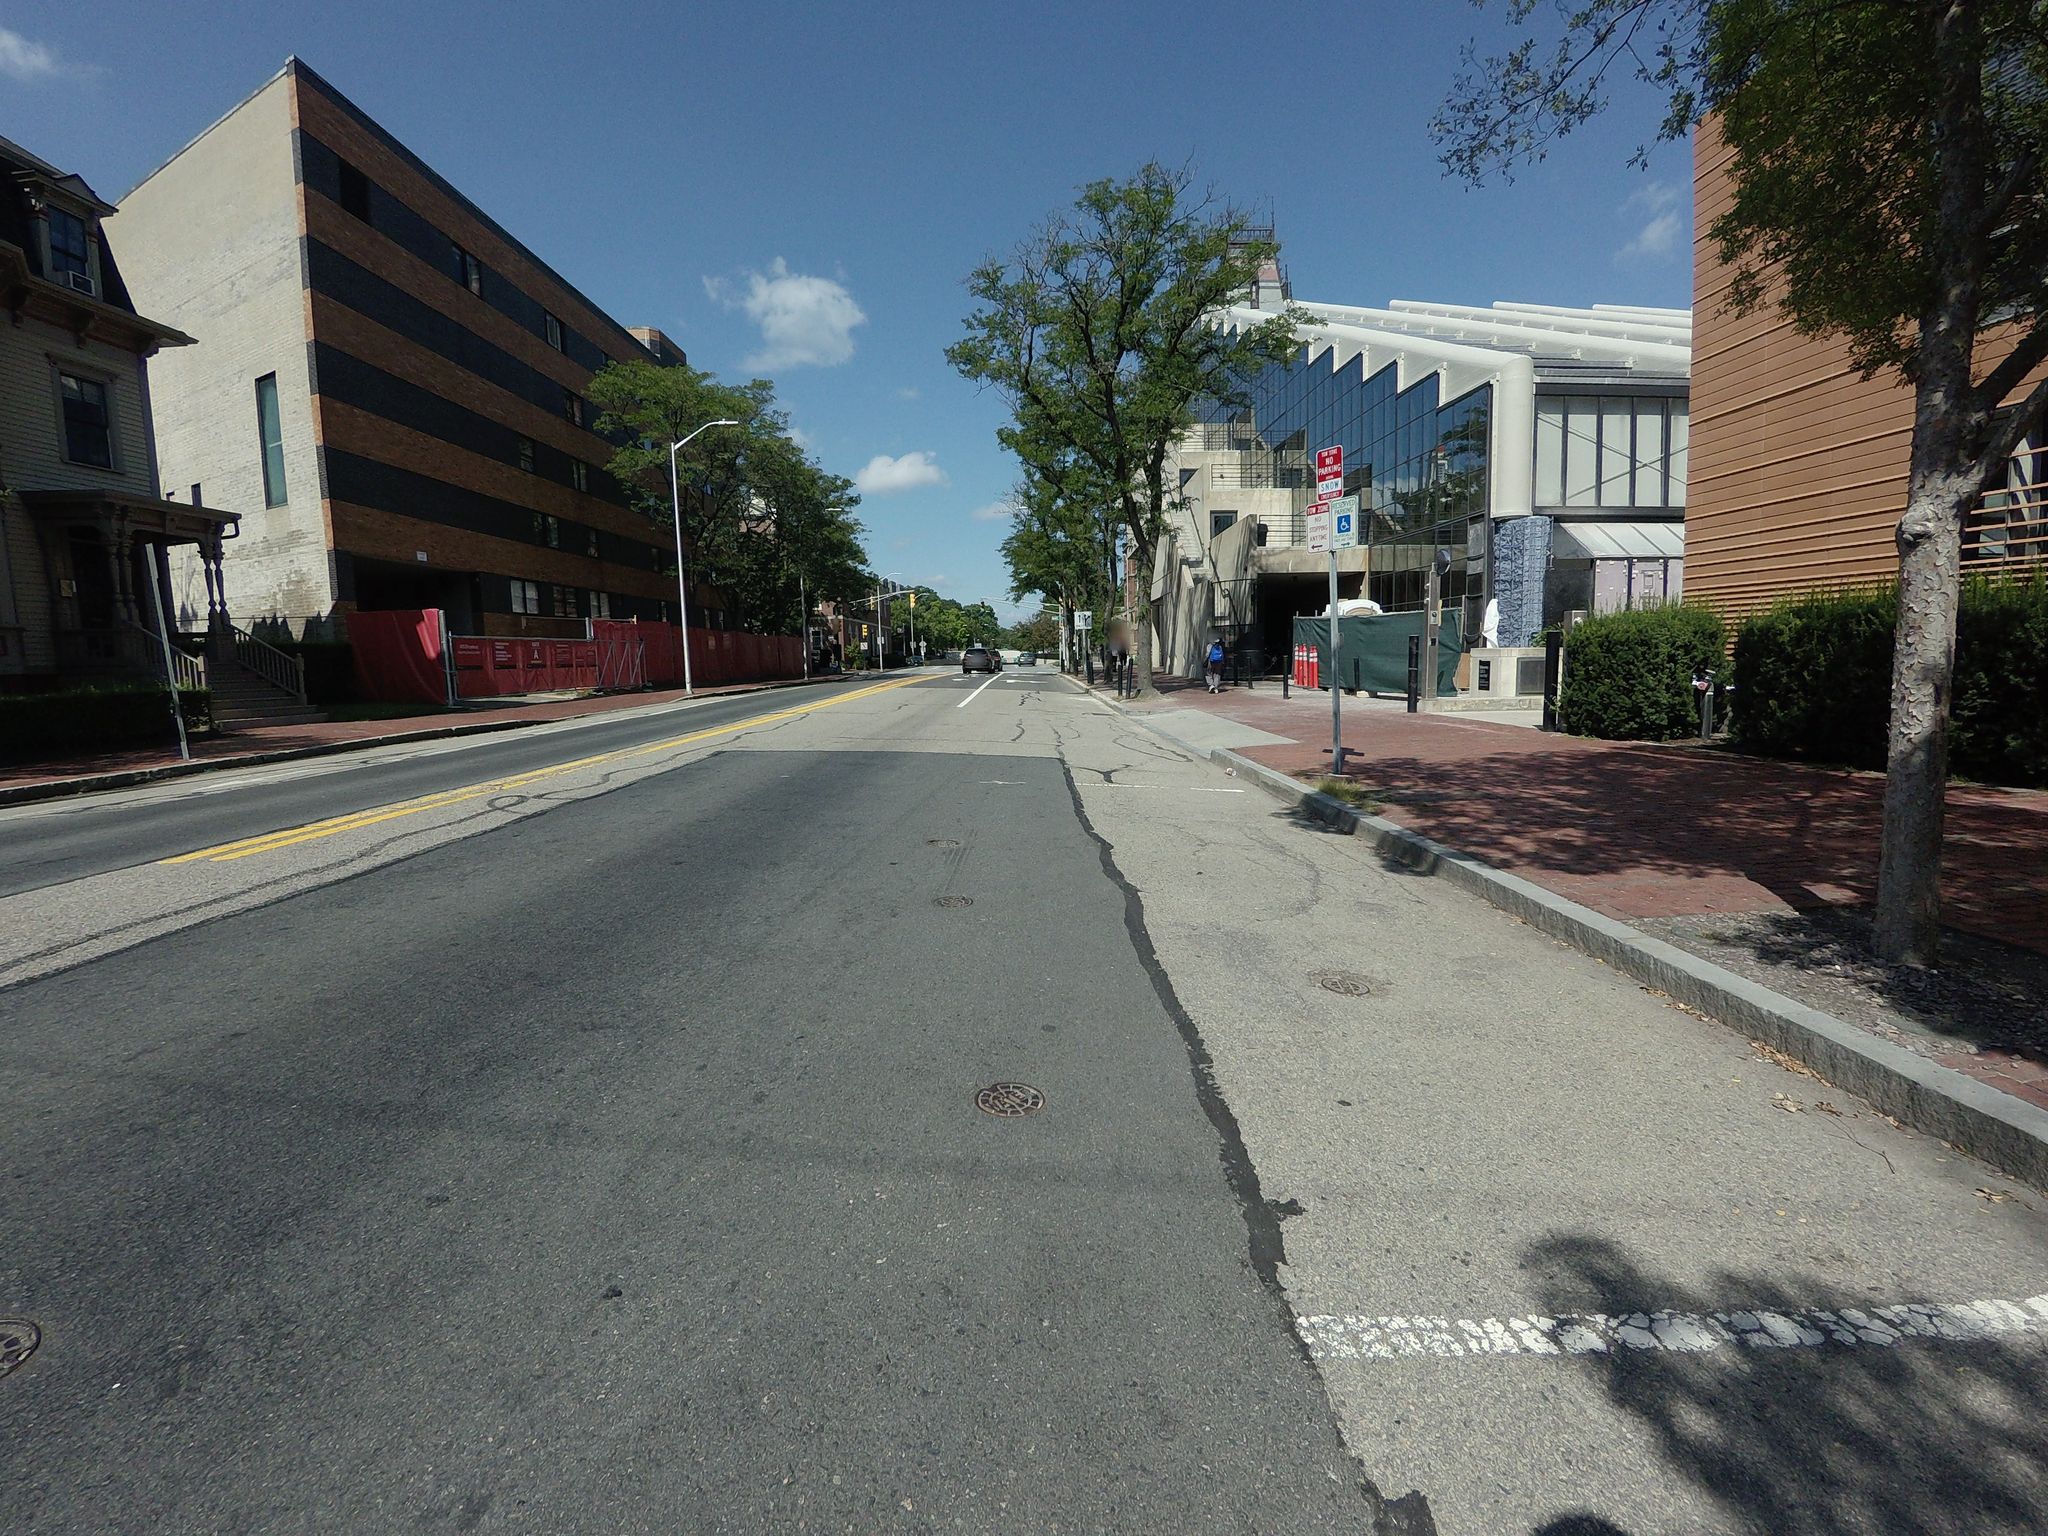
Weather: clear
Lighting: day
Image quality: good
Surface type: walking surface
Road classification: secondary
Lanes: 3, 2
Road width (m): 21.3
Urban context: urban centre
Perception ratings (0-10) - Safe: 8.52, Lively: 9.62, Beautiful: 6.54, Boring: 2.92, Depressing: 2.04, Wealthy: 8.79